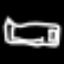
Label: bed